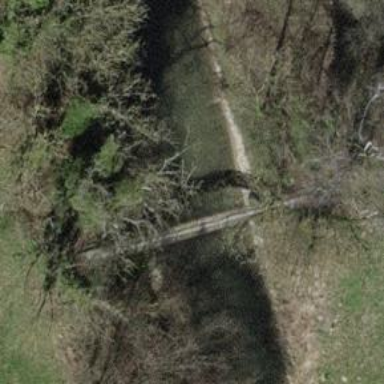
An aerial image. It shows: Path on grass paver bridge.